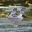
Label: 4